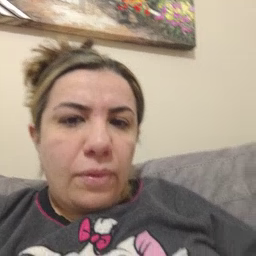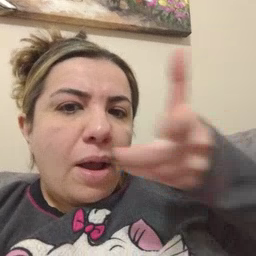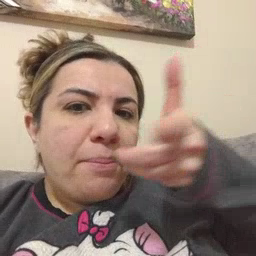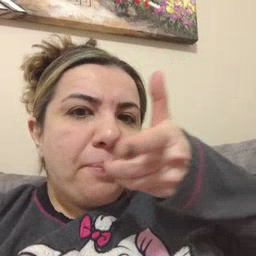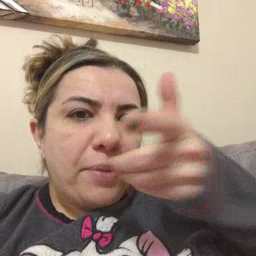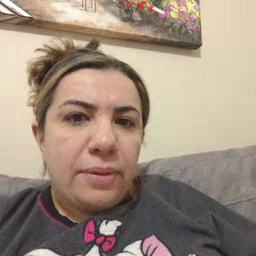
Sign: pizza